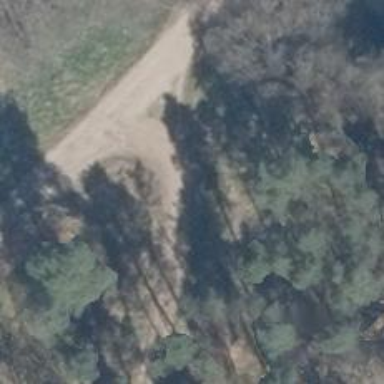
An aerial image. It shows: Dirt track road with grade 3 tracktype.